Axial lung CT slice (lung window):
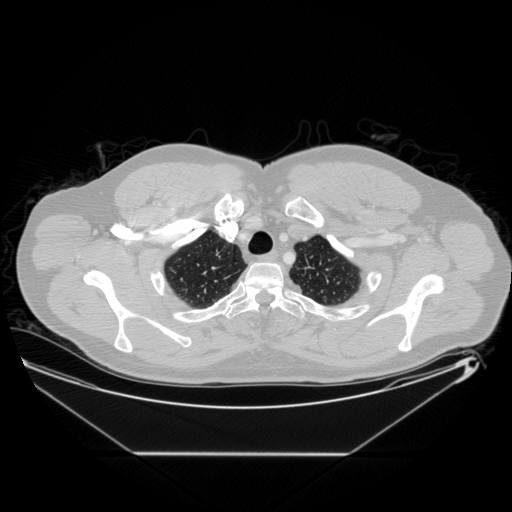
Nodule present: no